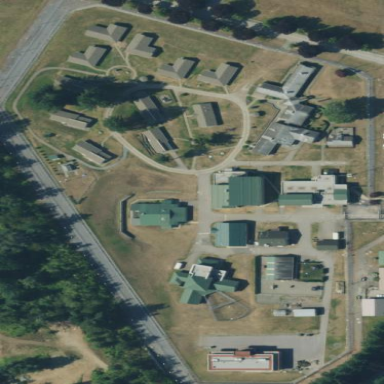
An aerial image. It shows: Prison.